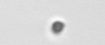
Label: nanoplankton_mix